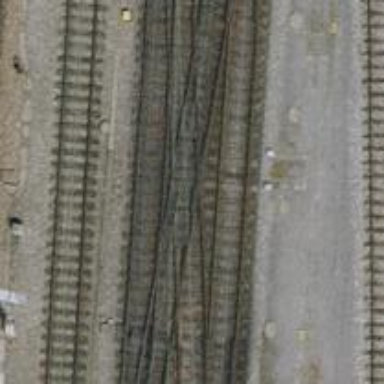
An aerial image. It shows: Railway crossing.